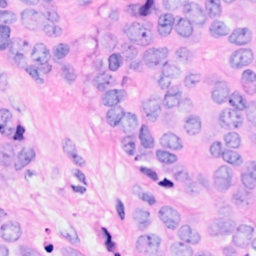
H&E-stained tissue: Breast